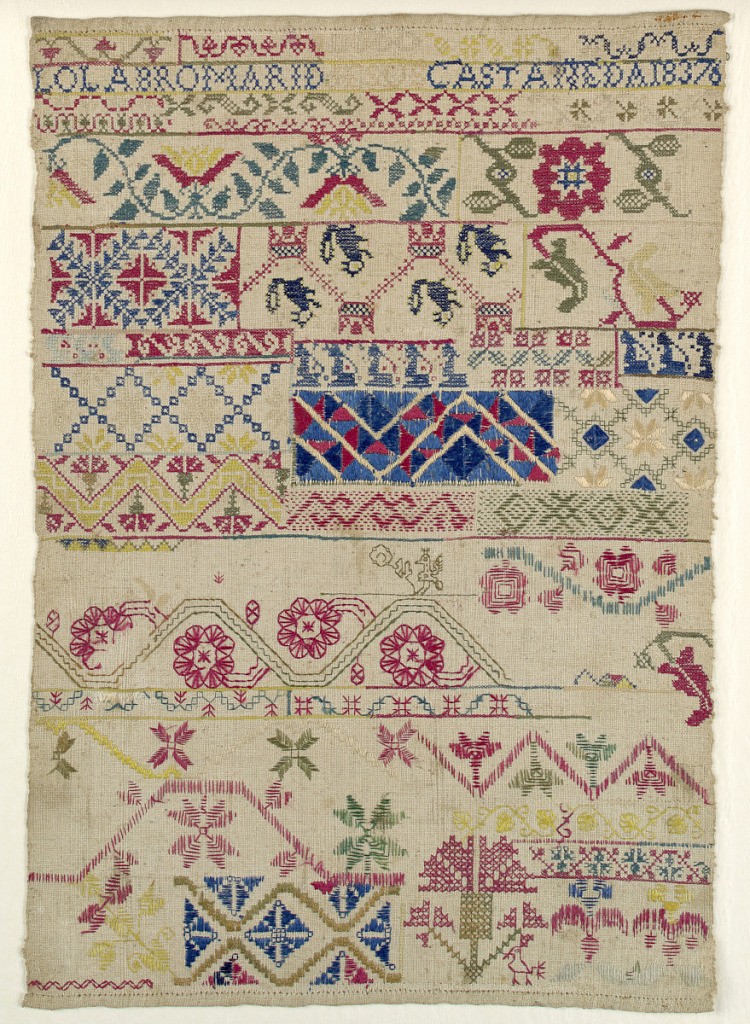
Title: Sampler
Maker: Maria Jesus Castaneda
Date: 1837
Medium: silk and cotton embroidery on cotton foundation Technique: embroidered in running, cross, and double running stitches on plain weave foundation
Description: Bands of geometric and floral pattern in bright colors.